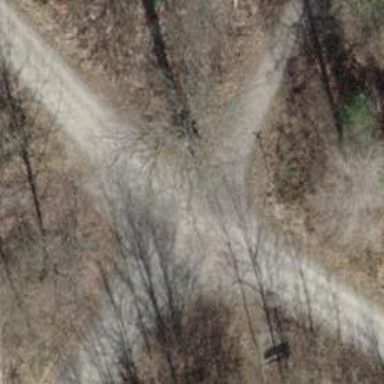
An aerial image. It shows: Pebblestone track with grade2 tracktype.